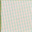
Piece: xx